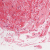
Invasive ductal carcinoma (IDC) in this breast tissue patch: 0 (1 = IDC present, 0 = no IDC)